Question: The picture describes a maze problem, where green is the starting position and red is the end point. Find the length of the shortest path.
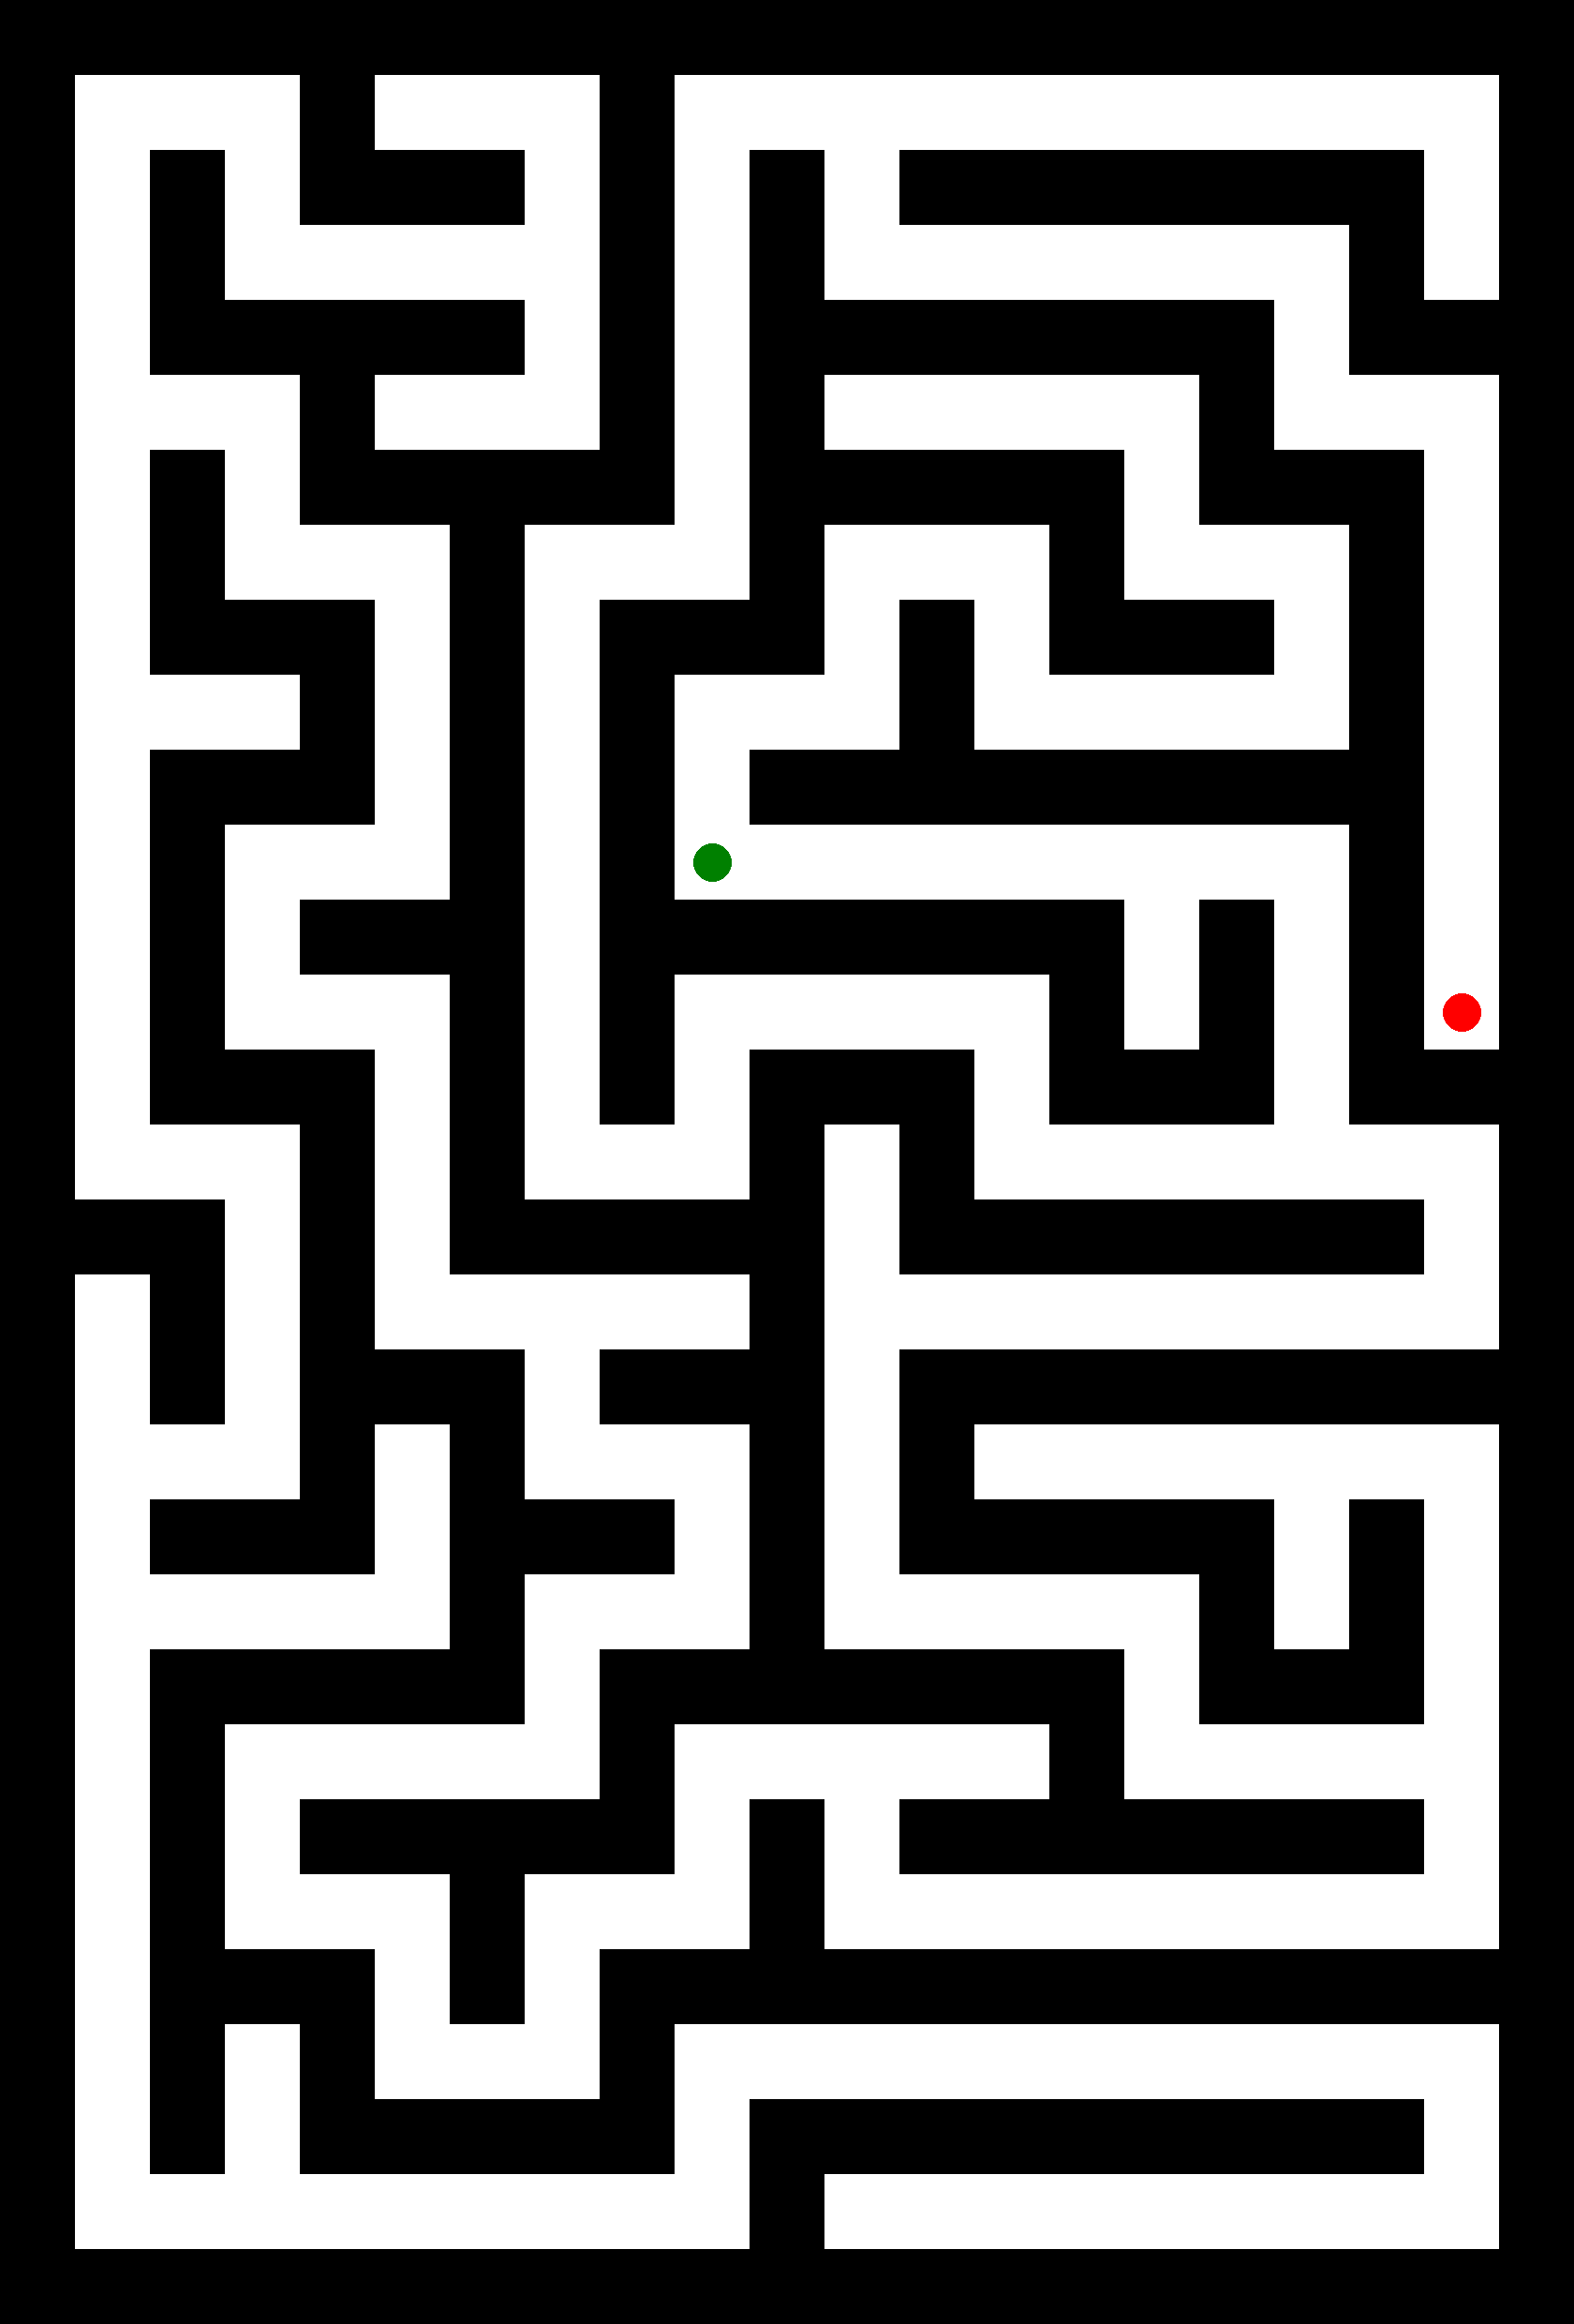
Answer: 64